Question:
How to get space between TableViewRow has show in above image.
Window.js
'''
for(var i=0;i < election.length ;i++){
//
tblRow_Election[i] = Titanium.UI.createTableViewRow({
height:(Ti.Platform.osname == 'ipad')?'280':'140',
width:Titanium.Platform.displayCaps.platformWidth,
left:(Ti.Platform.osname == 'ipad')?'20':'10',
right:(Ti.Platform.osname == 'ipad')?'20':'10',
color:'red',
touchEnabled: true,
borderRadius:'4',
borderWidth:'1',
borderColor:'green',
});
data.push(tblRow_Election[i]);
}
$.tbl_ElectionList.data = data;
'''
Window.tss
'''
"#tbl_ElectionList":{
top:'40',
height:'auto',
backgroundColor:'transparent',
left:'10',
right:'10',
style:Titanium.UI.iPhone.TableViewStyle.GROUPED,
borderColor:'green',
separatorInsets: {
left:0,
right:0,
},
}
'''
Window.xml
'''
<Alloy>
<Window id="ElectionWin" class="ElectionWindow" >
<View class="container" id = "view_Election" backgroundColor="white">
<TableView id="tbl_ElectionList">
</TableView>
</View>
</Window>
</Alloy>
'''
Unable to get gap between each row . Can any one advice me how to achieve the gap between each tableviewRow.
@All Thanks in Advance
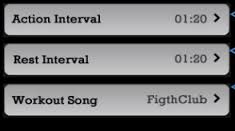
Answer: First you have to set the <URL>, so that you can define gaps yourself, you can set this in the table' tss, I would also not use the grouped style as this further constrains your styling:
'''
"#tbl_ElectionList":{
top:'40',
height:Ti.UI.SIZE,
left:'10',
right:'10',
separatorStyle : Titanium.UI.iPhone.TableViewSeparatorStyle.NONE,
borderColor:'green'
}
'''
Try adding rows that way and you should see the gaps
'''
var containerrow = Titanium.UI.createTableViewRow({
height:(Ti.Platform.osname == 'ipad')?'280':'140',
width: Ti.UI.FILL
});
// This innerView will be set in the middle of the row
// It will hold your main row content
// We make it smaller than the row to give padding
var innerView = Ti.UI.createView({
width : '80%',
height : '80%',
color:'red',
borderRadius:4,
borderWidth:1,
borderColor:'green'
});
containerrow.add(innerView);
// Add to the table data
data.push(containerrow);
'''
Then of course set the data as you did before.